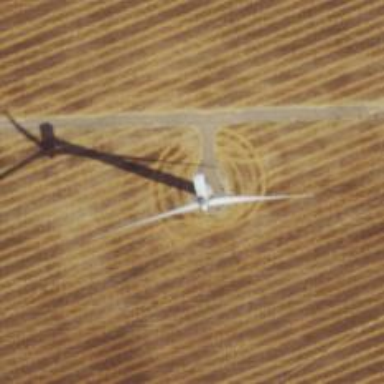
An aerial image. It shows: Wind generator powered by wind. The generator type is horizontal axis and it uses wind turbines.